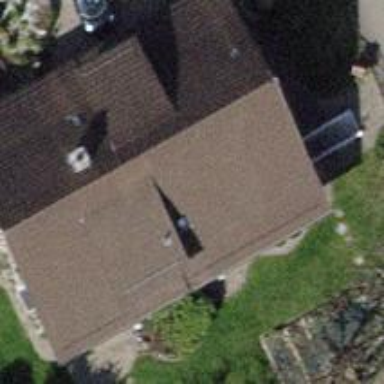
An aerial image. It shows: Detached building with gabled roof.